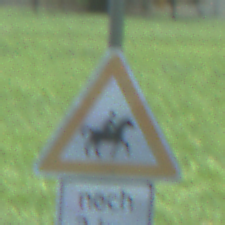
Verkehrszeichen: ReiterLinks
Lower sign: LaengeEinerStrecke4
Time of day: Midday
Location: Outdoor (Nature)
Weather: Clear
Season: Summer
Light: Natural